Question: I'm now creating AR application for Android, but a problem was happened.
By my implementation, a sensor show a same pitch even though the Android looks upwards or downwards.
Following picture shows what I want to say.

The sensor shows that pitch == -90 if I grab Android horizontally.
The problem is that I cannot detect a != b.(The sensor says a == b.)
Can anyone knows how to know an Android looks upwards or downwards?
The orientation of Android must be portrait.
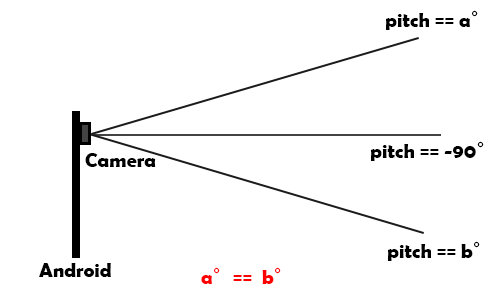
Answer: 'Sensor.TYPE_ROTATION_VECTOR' is used for that case.
# Position Sensors
The Android platform provides two sensors that let you determine the position of a device: the geomagnetic field sensor and the orientation sensor. The Android platform also provides a sensor that lets you determine how close the face of a device is to an object (known as the proximity sensor).
The orientation data as follows,
'''
resultingAngles[1] = orientationData[0]; // orientation z axis to y axis
resultingAngles[2] = orientationData[1]; // orientation x axis to z axis
resultingAngles[0] = orientationData[2]; // orientation y axis to x axis
'''
You have done rotation in y z x manner. Try to change the orientation..
Please refer the documentation for the event values,
<URL>